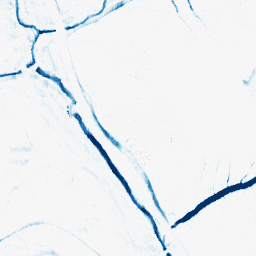
Category: morphological
Decomposition family: morphological_ellipse
Decomposition parameters: operation: closing
width: 10
height: 5
Upsampling method: cubic_catmull_rom
Upsampling parameters: scale: 4
Upsampling scale: 4